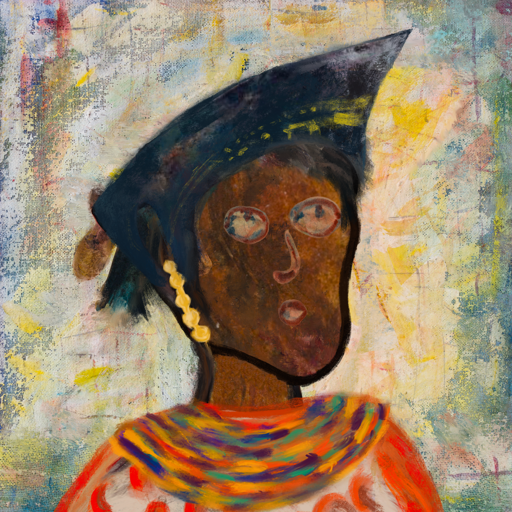
Background: Irani, Head And Neck Side: Mosgoul, Face Side: Orphan, Bust: Rupkatha, Hair Side: Pipe, Head Accessory: Irani, Second Necklace: An_Impression_2, Necklace: Blank, Baby: Blank